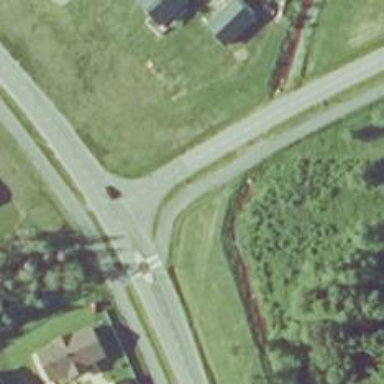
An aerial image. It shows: Asphalt cycleway.